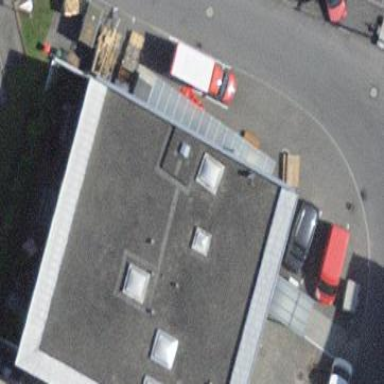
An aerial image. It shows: Industrial building.